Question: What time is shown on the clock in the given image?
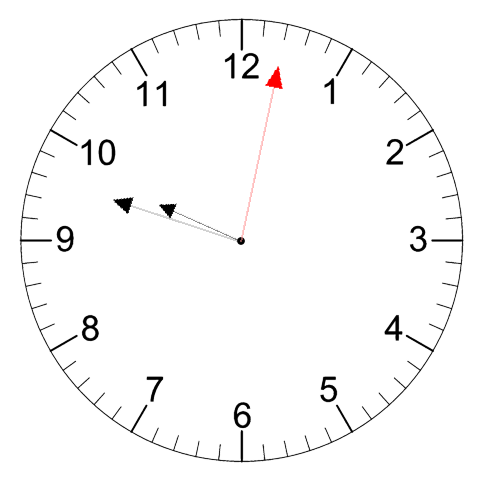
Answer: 09:48:02